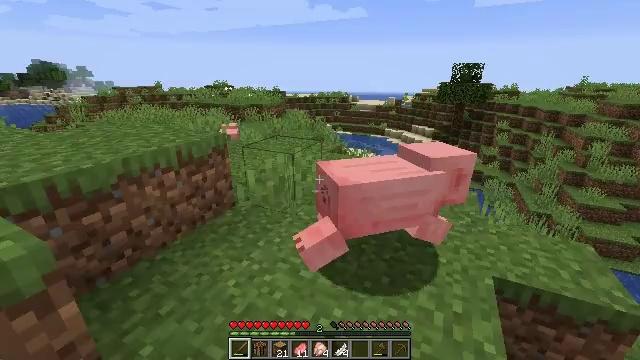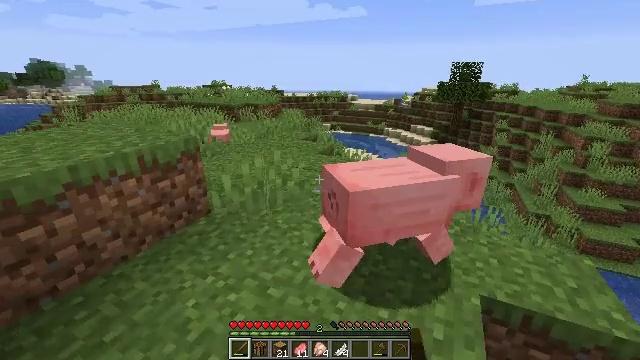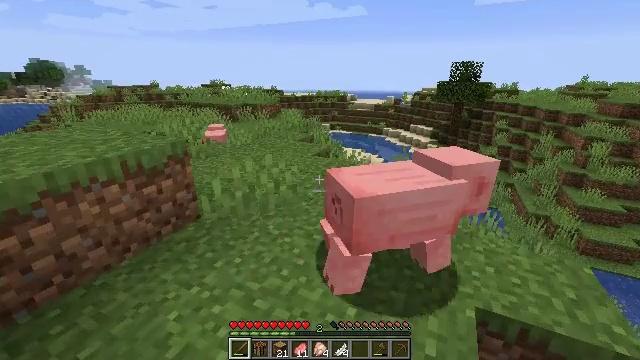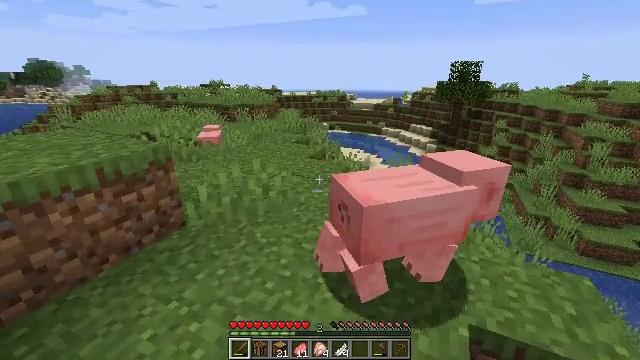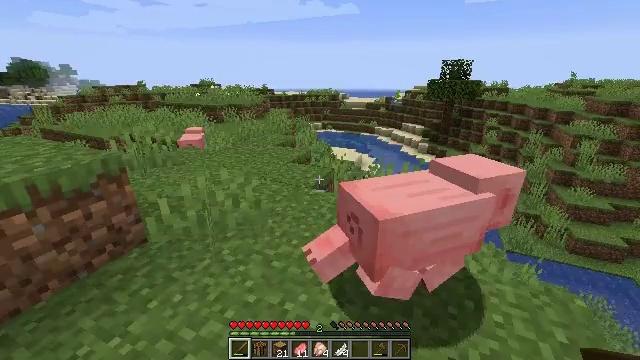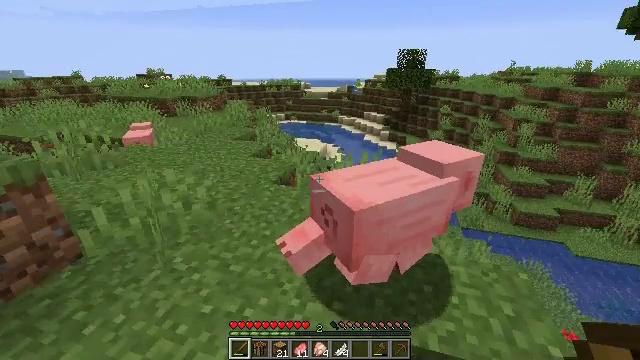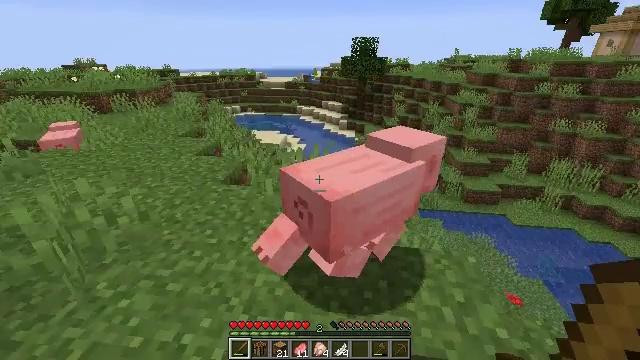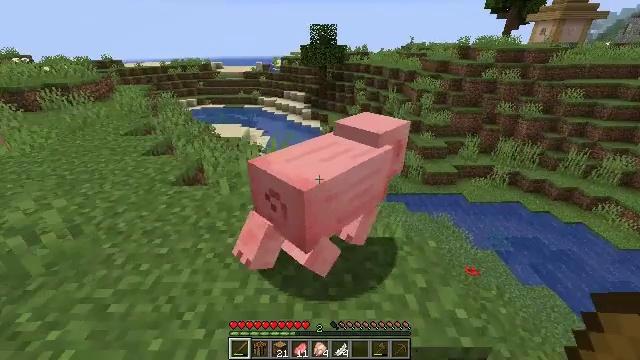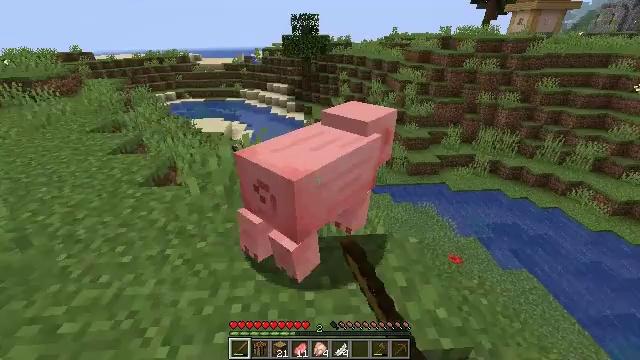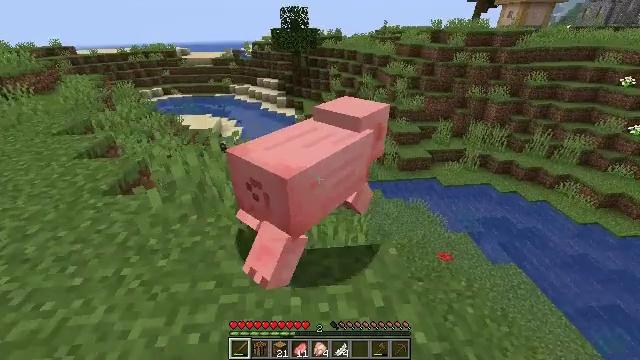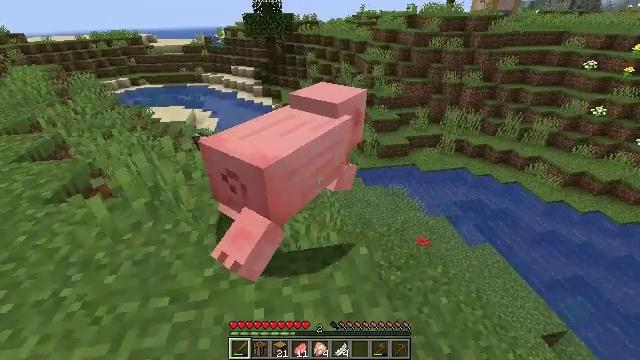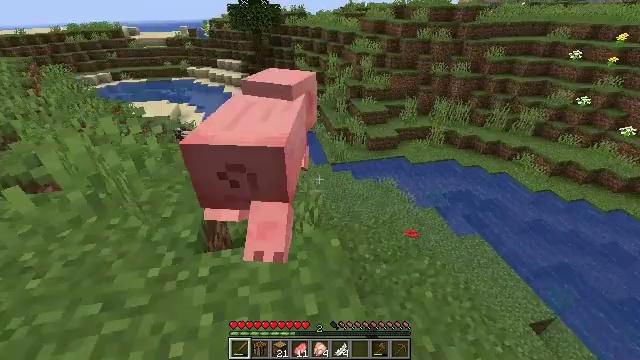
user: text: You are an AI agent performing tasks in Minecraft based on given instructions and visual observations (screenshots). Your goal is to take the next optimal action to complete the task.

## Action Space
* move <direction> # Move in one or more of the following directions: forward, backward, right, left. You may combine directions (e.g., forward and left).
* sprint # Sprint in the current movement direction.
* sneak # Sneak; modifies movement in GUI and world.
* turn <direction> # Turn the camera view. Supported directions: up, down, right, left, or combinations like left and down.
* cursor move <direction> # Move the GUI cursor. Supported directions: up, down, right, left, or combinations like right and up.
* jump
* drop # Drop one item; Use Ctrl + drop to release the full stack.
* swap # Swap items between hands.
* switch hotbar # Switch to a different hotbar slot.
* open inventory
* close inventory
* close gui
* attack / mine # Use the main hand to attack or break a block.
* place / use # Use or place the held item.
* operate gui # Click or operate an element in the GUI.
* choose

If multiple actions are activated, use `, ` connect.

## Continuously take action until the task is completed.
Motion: motion action
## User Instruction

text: Hunt animals.
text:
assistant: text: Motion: move forward and move right
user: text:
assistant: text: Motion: move forward and move right
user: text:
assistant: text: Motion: move forward and move right
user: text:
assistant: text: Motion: move forward and move right, turn right
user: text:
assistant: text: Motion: move forward and move right, turn right and down
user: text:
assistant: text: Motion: move forward and move right, turn right and down
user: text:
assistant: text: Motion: move forward and move right, turn right and down, attack / mine
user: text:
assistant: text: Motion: move forward and move right, turn right and down, attack / mine
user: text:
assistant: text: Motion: move forward and move right, turn right, attack / mine
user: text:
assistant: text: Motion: move forward and move right, turn right and down
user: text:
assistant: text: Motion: move forward and move right, turn right and down
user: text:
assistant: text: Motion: no_op